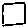
Label: square